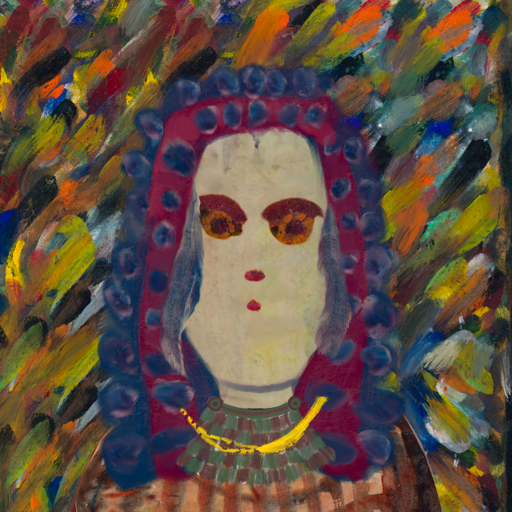
Background: An_Impression, Head And Neck Front: Hill_Girl, Face Front: Doll, Bust: Orphan, Hair Front: Hill_Girl, Head Accessory: Blank, Second Necklace: After_Raid, Necklace: Irani_1, Baby: Blank